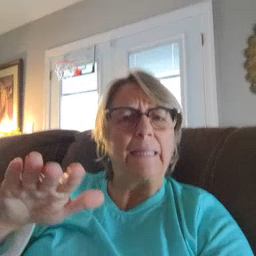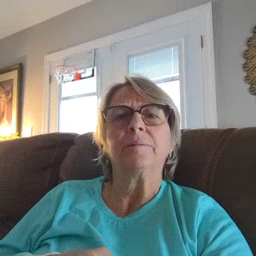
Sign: clean